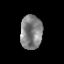
Tissue: prostate
Cell type: T cells
Senescence score: 0.3619
Nuclear area (px): 724
Mean DAPI intensity: 131.529